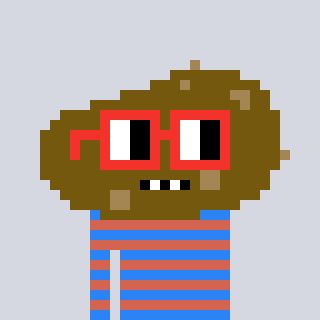
a pixel art character with square red glasses, a potato-shaped head and a peachy-colored body on a cool background